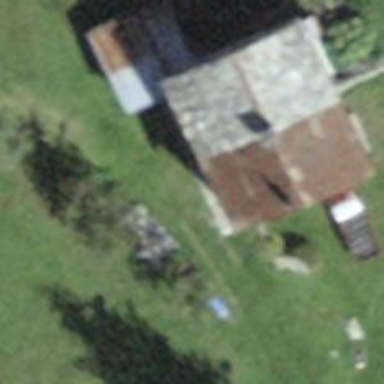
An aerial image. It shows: Gabled hut with triangular roof shape.